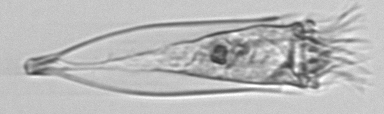
Label: Favella